Question: How to do this? I deviar armazer all the "detail" into a json and send it to the controller? So how to do this?
the master entity is :
'''
@Entity
@SuppressWarnings("serial")
public class Student extends EntityBase {
@Constraints.Required
public String name;
private String rg;
@CPF
@Constraints.Required
@Column(unique = true)
private String cpf;
@Constraints.Required
@Temporal(TemporalType.DATE)
private Date dateBirth;
private String photoPath;
@ManyToOne(optional = false)
@JoinColumn(name = "academy_id")
private Academy academy;
@ManyToMany(mappedBy = "students", cascade = CascadeType.ALL, fetch = FetchType.LAZY)
private List<Address> addresses;
private static Finder<Long, Student> find = new Finder<Long, Student>(
Long.class, Student.class);
//methods getters, setters and others
'''
the detail entity is :
'''
@Entity
@SuppressWarnings("serial")
public class Address extends Model {
@Id
private Long id;
private String complement;
private String cep;
private String reference;
@Size( max = 15 )
private String number;
@Size( max = 50 )
@Constraints.Required
private String neighborhood;
@NotNull
private Boolean principal;
@ManyToMany
private List<Student> students;
private static Finder<Long, Address> find = new Finder<Long, Address>(
Long.class, Address.class);
//methods getters, setters and others
'''
example of a view:

My question how to do this in the vision and how to send to the controller.
Thank you!
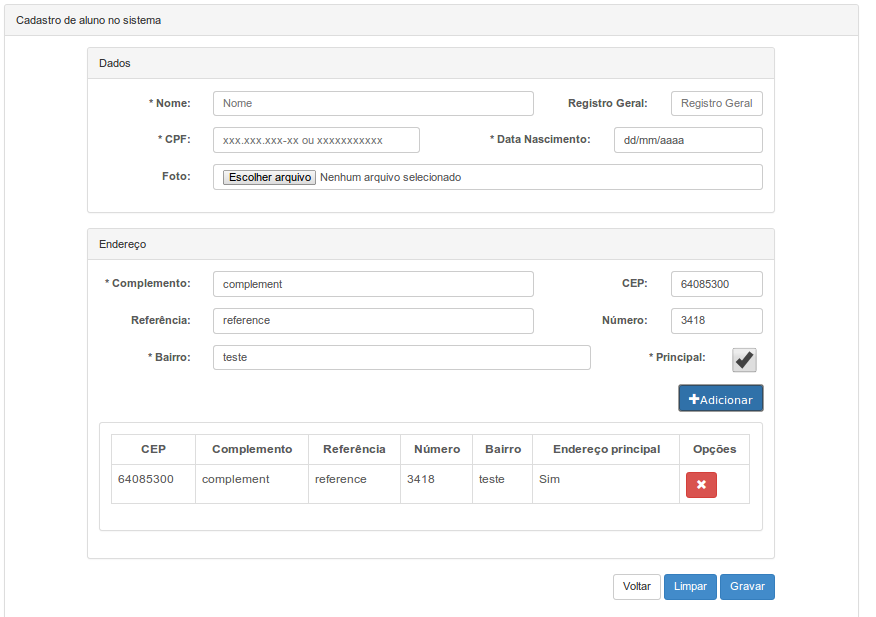
Answer: I am sending a JSON of the "detail" for Controller using jquery:
HTML Detail:
'''
<!-- Endereco -->
<div class="panel panel-default">
<div class="panel-heading">Endereco</div>
<div class="panel-body">
<div class="form-group">
<label class="col-sm-2 control-label" for="complement">
* Complemento: </label>
<div class="col-sm-6">
<input type="text" class="form-control" id="complement" name="complement">
</div>
<label class="col-sm-2 control-label" for="cep"> CEP: </label>
<div class="col-sm-2">
<input type="text"
pattern="[0-9]{2}[\.]?[0-9]{3}[-]?[0-9]{3}"
title="Formato: xx.xxx-xxx ou xxxxxxxx"
placeholder="xx.xxx-xxx ou xxxxxxxx" class="form-control"
id="cep" name="cep">
</div>
</div>
<div class="form-group">
<label class="col-sm-2 control-label" for="reference">
Referencia: </label>
<div class="col-sm-6">
<input type="text" class="form-control" id="reference"
name="reference">
</div>
<label class="col-sm-2 control-label" for="number">
Numero: </label>
<div class="col-sm-2">
<input type="text" class="form-control" id="number"
name="number" pattern="[0-9]">
</div>
</div>
<div class="form-group">
<label class="col-sm-2 control-label" for="neighborhood">*
Bairro: </label>
<div class="col-sm-7">
<input type="text" class="form-control" id="neighborhood"
name="neighborhood">
</div>
<label class="col-sm-2 control-label" for="principal">*
Principal: </label>
<div class="col-md-1">
<input type="checkbox" name="principal" class="form-control"
id="principal"
title="Informa se o endereco e o principal ou nao">
</div>
</div>
<div class="form-group">
<div class="col-sm-offset-2 col-sm-10">
<div class="pull-right">
<button type="button" id="add_row"
class="btn btn-primary glyphicon glyphicon-plus">Adicionar</button>
</div>
</div>
</div>
'''
Table HTML - Detail:
'''
<div class="panel panel-default">
<div class="panel-body">
<div class="row clearfix">
<div class="col-md-12 table-responsive">
<table class="table table-bordered table hover table-sortable" id="tab_logic">
<thead>
<tr>
<th class="text-center">CEP</th>
<th class="text-center">Complemento</th>
<th class="text-center">Referencia</th>
<th class="text-center">Numero</th>
<th class="text-center">Bairro</th>
<th class="text-center">Endereco principal</th>
<th class="td-actions text-center">
@Messages("table.column.option")
<th>
</tr>
</thead>
<tbody id="bodyTable">
<tr id='addr0' data-id="0" class="hidden">
<td data-name="cep"></td>
<td data-name="complement"></td>
<td data-name="reference"></td>
<td data-name="number"></td>
<td data-name="neighborhood"></td>
<td data-name="principal"></td>
<td data-name="del">
<button name="del0"
class='btn btn-danger glyphicon glyphicon-remove row-remove'>
</button>
</td>
</tr>
<tbody>
</table>
</div>
</div>
</div>
</div>
'''
My code js:
'''
<script src="@routes.StudentController.jsRoutes()" type="text/javascript"></script>
<script type="text/javascript">
var jsonObj = [];
$(document).ready(function() {
$("#add_row").on("click", function() {
item = {}
item["complement"] = $('#complement').val();
item["cep"] = $('#cep').val();
item["reference"] = $('#reference').val();
item["number"] = $('#number').val();
item["neighborhood"] = $('#neighborhood').val();
item["principal"] = $('#principal').is(':checked') ? "Sim" : "Nao";
// Get max row id and set new id
var newid = 0;
$.each($("#tab_logic tr"), function() {
if (parseInt($(this).data("id")) > newid) {
newid = parseInt($(this).data("id"));
}
});
newid++;
var tr = $("<tr></tr>", {
id: "addr"+newid,
"data-id": newid
});
// loop through each td and create new elements with name of newid
$.each($("#tab_logic tbody tr:nth(0) td"), function() {
var cur_td = $(this);
var children = cur_td.children();
// add new td and element if it has a nane
if ($(this).data("name") != undefined) {
var td = $("<td></td>", {
"data-name": $(cur_td).data("name"),
"text" : item[$(cur_td).data("name")]
});
var c = $(cur_td).find($(children[0]).prop('tagName')).clone().val("");
c.attr("name", $(cur_td).data("name") + newid);
c.appendTo($(td));
td.appendTo($(tr));
}
});
// add the new row
$(tr).appendTo($('#tab_logic'));
$(tr).find("td button.row-remove").on("click", function() {
$(this).closest("tr").remove();
});
item['principal'] = $('#principal').is(':checked') ? true : false;
jsonObj.push(item);
//Access to the Controller StudentController using js Routes
appRoutes.controllers.StudentController.createAddress().ajax({
data : JSON.stringify(jsonObj),
contentType : 'application/json',
success : function (obj) {
console.log(obj);
}
});
});
// Sortable Code
var fixHelperModified = function(e, tr) {
var $originals = tr.children();
var $helper = tr.clone();
$helper.children().each(function(index) {
$(this).width($originals.eq(index).width())
});
return $helper;
};
$(".table-sortable tbody").sortable({
helper: fixHelperModified
}).disableSelection();
$(".table-sortable thead").disableSelection();
$("#add_row").trigger("click");
});
</script>
'''
My Controller:
'''
@Security.Authenticated(PlayAuthenticatedSecured.class)
public class StudentController extends Controller {
private static final Form<Student> studentForm = Form.form(Student.class);
private static List<Address> addresses;
@Transactional
public static Result gravar() throws IOException {
Form<Student> form = studentForm.bindFromRequest();
//Hidden Codes
Student student = form.get();
student.getAddresses().addAll(addresses);
student.save();
flash("success", Messages.get("msg.success2"));
return redirect(routes.StudentController.lista());
}
public static Result createAddress() {
addresses = new ArrayList<Address>(3);
JsonNode json = request().body().asJson();
for (Iterator<JsonNode> item = json.iterator(); item.hasNext();) {
Address address = Json.fromJson(item.next(), Address.class);
addresses.add(address);
}
return ok();
}
public static Result jsRoutes() {
response().setContentType("text/javascript");
return ok(Routes.javascriptRouter("appRoutes",
routes.javascript.StudentController.createAddress()
));
}
//Other methods
}
'''